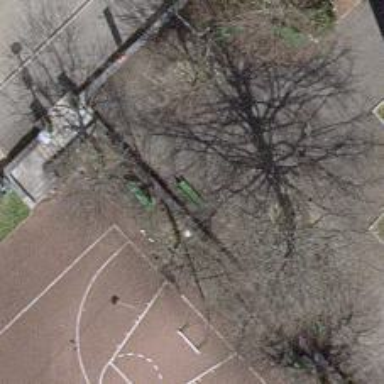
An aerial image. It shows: Bench.